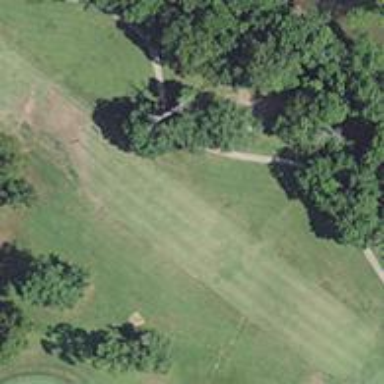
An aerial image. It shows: Path used for both walking and golf.